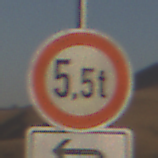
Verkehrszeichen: TatsaechlicheMasse
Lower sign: RichtungsangabeDurchPfeile2
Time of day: SunriseSunset
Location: Outdoor (Nature)
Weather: Clear
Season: NotSpecified
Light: Natural